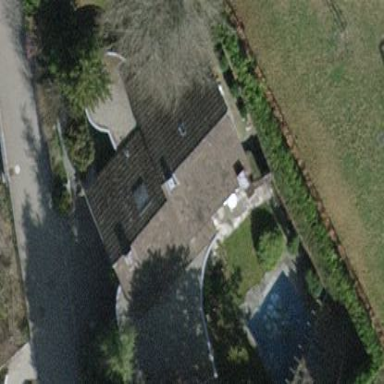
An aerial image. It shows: Detached building.